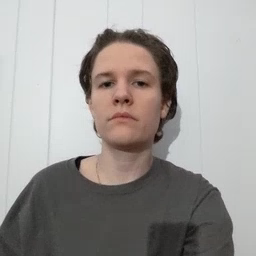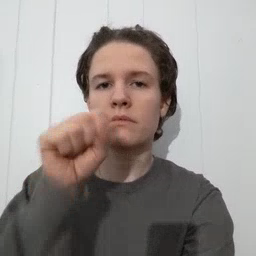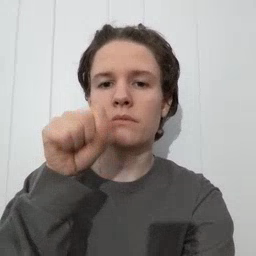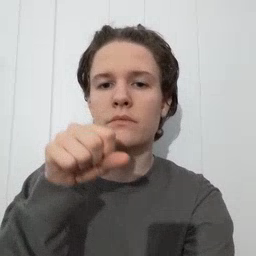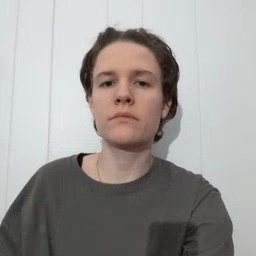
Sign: carrot